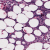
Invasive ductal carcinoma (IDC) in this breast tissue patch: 0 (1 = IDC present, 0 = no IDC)